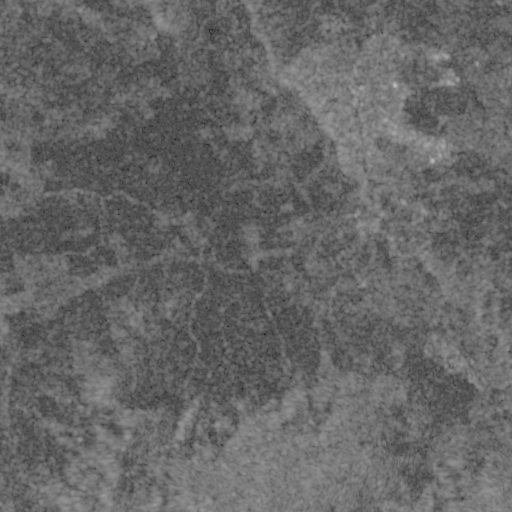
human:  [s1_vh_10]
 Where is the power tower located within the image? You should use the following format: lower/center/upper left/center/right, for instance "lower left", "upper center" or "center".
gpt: The power tower is located in the upper left of the image.
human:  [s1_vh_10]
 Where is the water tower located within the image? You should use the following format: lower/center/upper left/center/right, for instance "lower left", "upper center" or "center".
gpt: The water tower is located in the upper right of the image.
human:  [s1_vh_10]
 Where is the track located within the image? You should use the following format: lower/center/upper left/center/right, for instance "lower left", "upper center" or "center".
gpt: There is no track in the image.

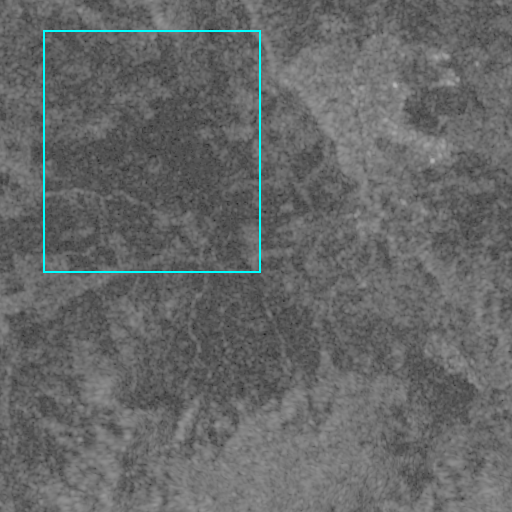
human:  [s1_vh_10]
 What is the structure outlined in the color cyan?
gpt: The structure outlined in cyan is a crop field.
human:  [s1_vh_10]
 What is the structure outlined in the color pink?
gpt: There is no pink outline.